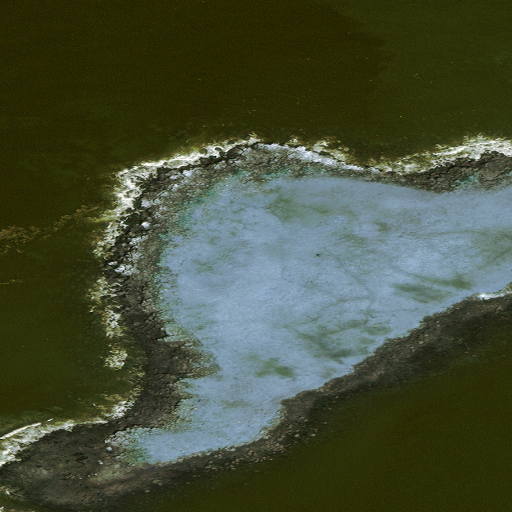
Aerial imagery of island in Alaska named Kikartik Rock containing only unknown